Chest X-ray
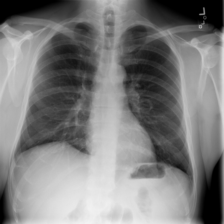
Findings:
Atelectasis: negative
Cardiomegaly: negative
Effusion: negative
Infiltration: negative
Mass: negative
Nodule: negative
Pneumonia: negative
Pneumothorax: negative
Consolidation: negative
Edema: negative
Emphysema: negative
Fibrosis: negative
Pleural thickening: negative
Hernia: negative